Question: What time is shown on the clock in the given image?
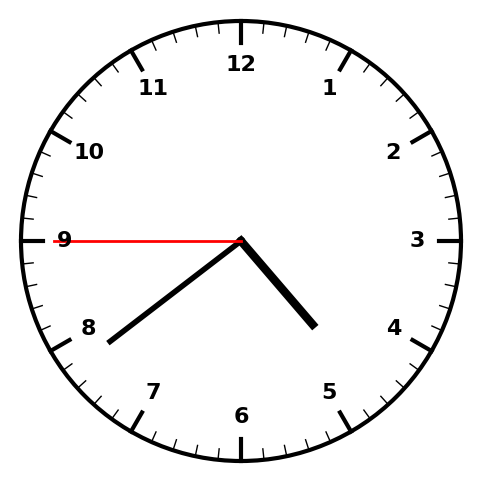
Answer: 04:38:45